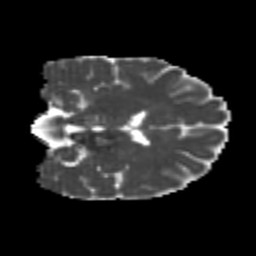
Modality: MD
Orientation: coronal
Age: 21
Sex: female
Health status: healthy
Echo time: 0.074 s